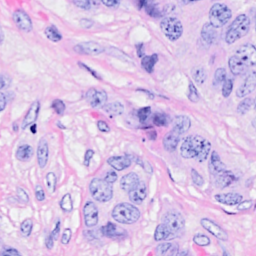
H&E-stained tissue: Breast